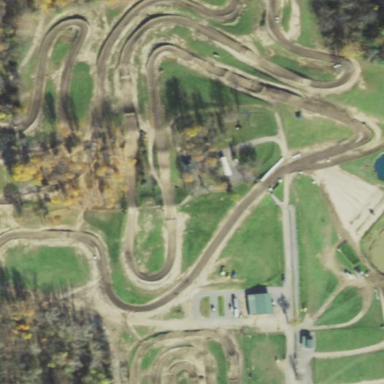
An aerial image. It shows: Dirt raceway for motocross sports.